Interaction volume radius: 5 \u00c5
Interaction volume height: 10 \u00c5
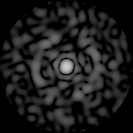
Disorder parameter: 0.8305